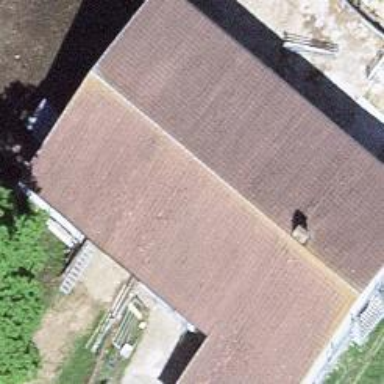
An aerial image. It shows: Farm auxiliary building.